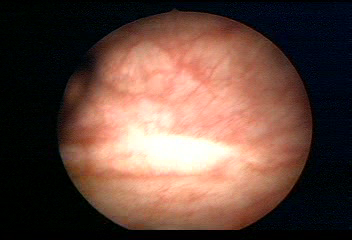
Modality: WLC
Class: Normal mucosa
Bladder cancer association: No